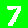
Digit: 7